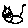
Label: cat